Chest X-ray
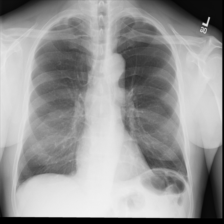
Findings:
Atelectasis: negative
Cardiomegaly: negative
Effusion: negative
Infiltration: negative
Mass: negative
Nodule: negative
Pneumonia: negative
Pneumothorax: negative
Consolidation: negative
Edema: negative
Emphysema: negative
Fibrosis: negative
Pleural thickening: negative
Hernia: negative